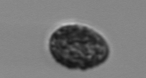
Label: Dinophyceae